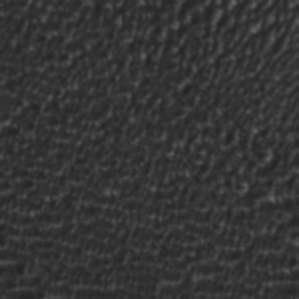
Label: frost